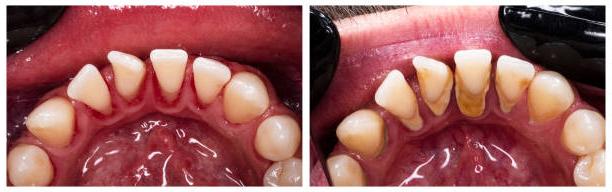
Condition: Gingivitis